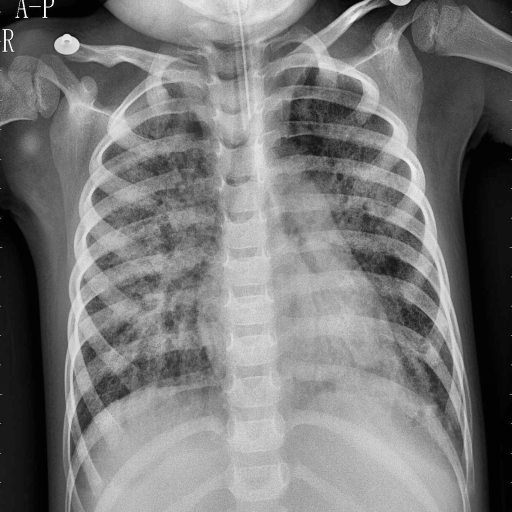
Finding: PNEUMONIA